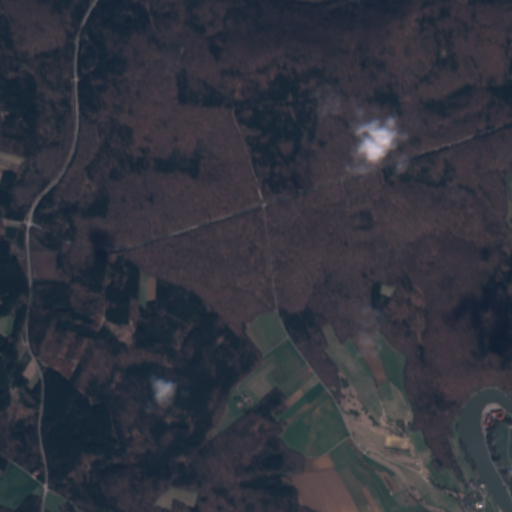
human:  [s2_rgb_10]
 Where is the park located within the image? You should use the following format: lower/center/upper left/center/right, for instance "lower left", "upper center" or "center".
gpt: The park is located in the lower right of the image.
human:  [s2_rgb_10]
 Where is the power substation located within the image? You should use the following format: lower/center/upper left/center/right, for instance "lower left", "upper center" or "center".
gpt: The power substation is located in the lower right of the image.
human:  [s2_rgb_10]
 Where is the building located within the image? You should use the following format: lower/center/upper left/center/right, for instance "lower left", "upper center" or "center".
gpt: There is no building in the image.